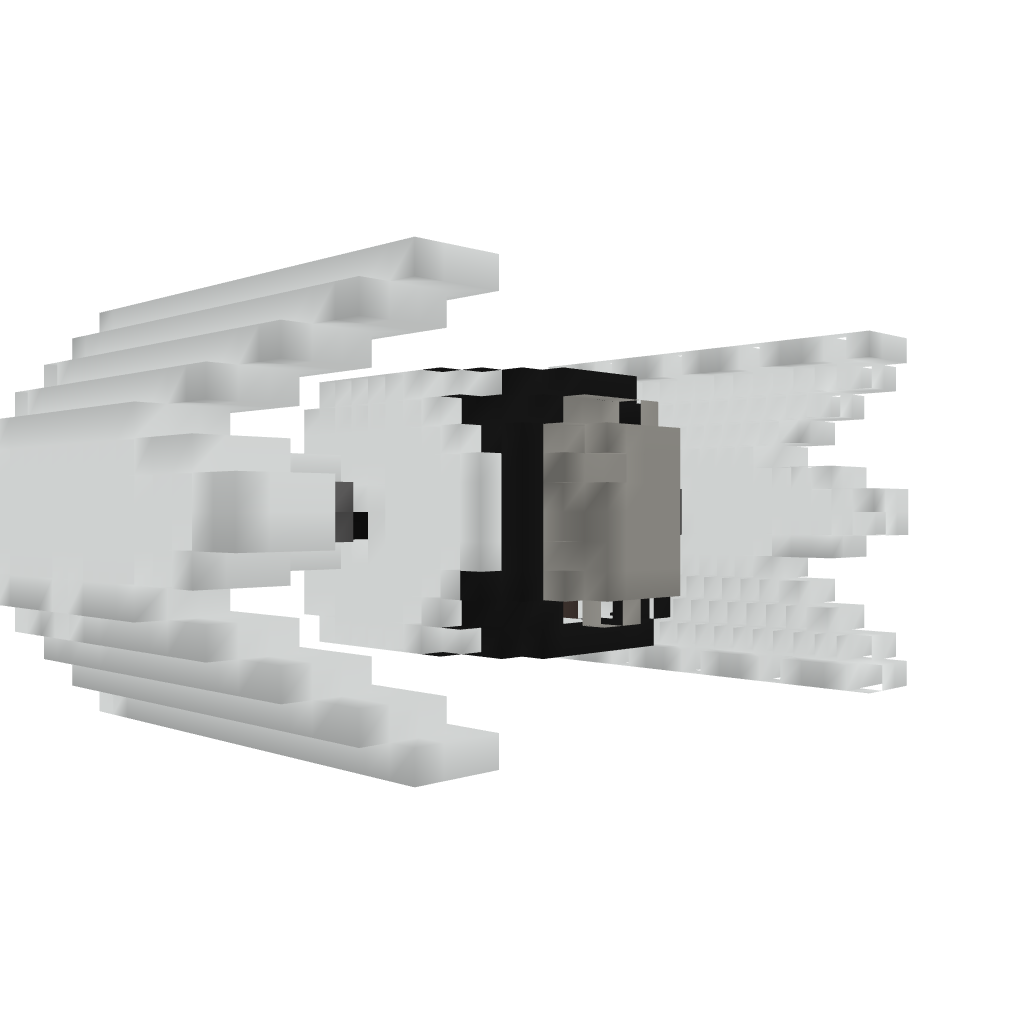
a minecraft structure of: Tie assassin